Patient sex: M
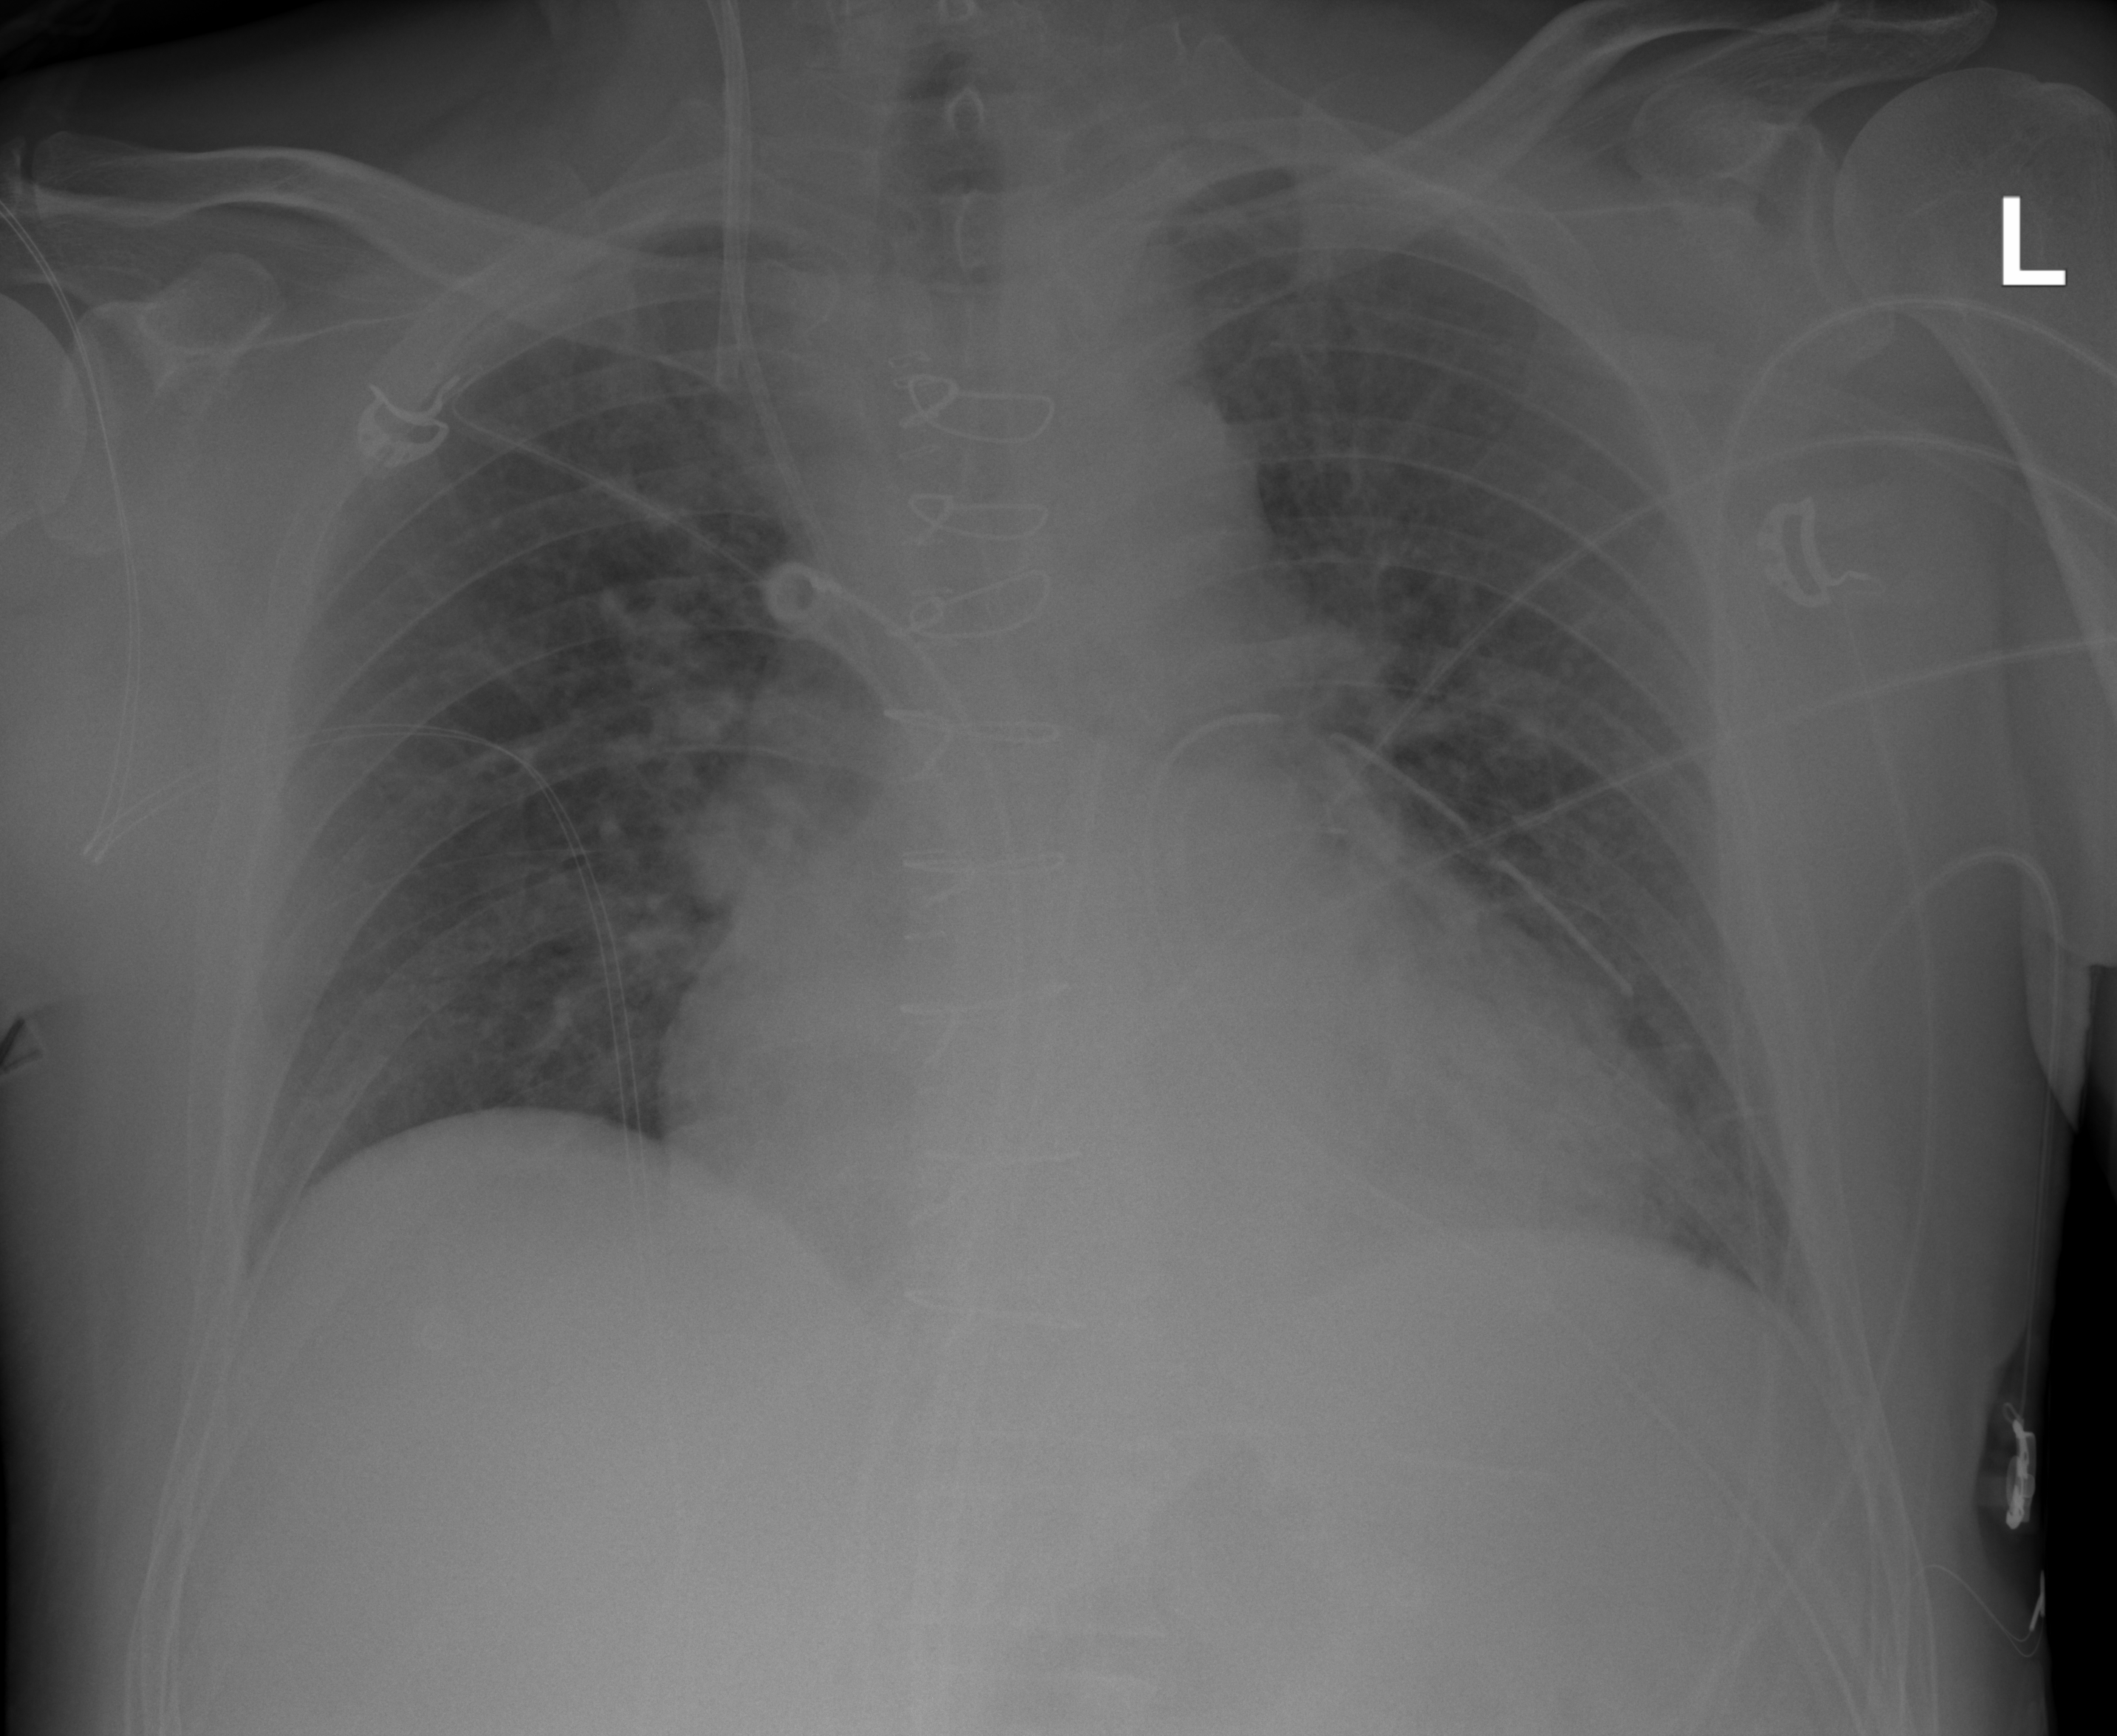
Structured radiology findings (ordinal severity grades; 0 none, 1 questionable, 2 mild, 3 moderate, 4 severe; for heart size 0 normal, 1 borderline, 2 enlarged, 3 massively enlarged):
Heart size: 2
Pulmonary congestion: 2
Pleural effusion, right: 0
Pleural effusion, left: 2
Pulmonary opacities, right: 0
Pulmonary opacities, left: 0
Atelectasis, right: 0
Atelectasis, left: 2